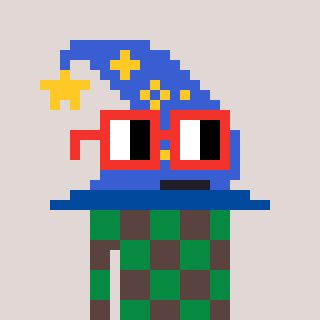
a pixel art character with square red glasses, a wizard hat-shaped head and a darkbrown-colored body on a warm background